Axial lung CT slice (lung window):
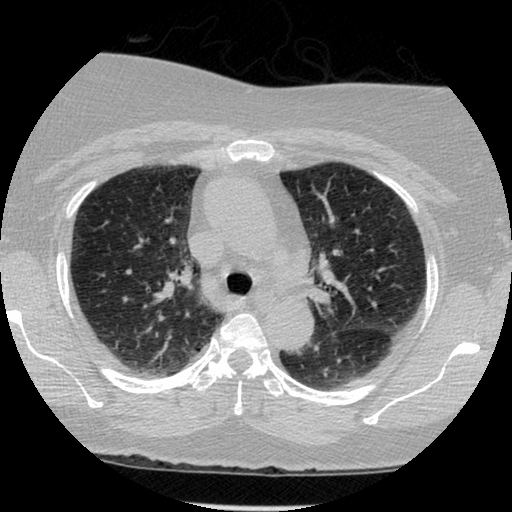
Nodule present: no